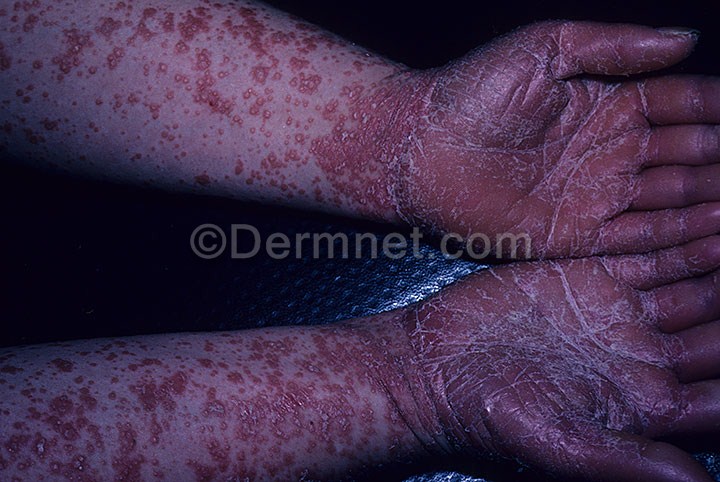
Disease: Psoriasis pictures Lichen Planus and related diseases